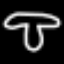
Label: mushroom